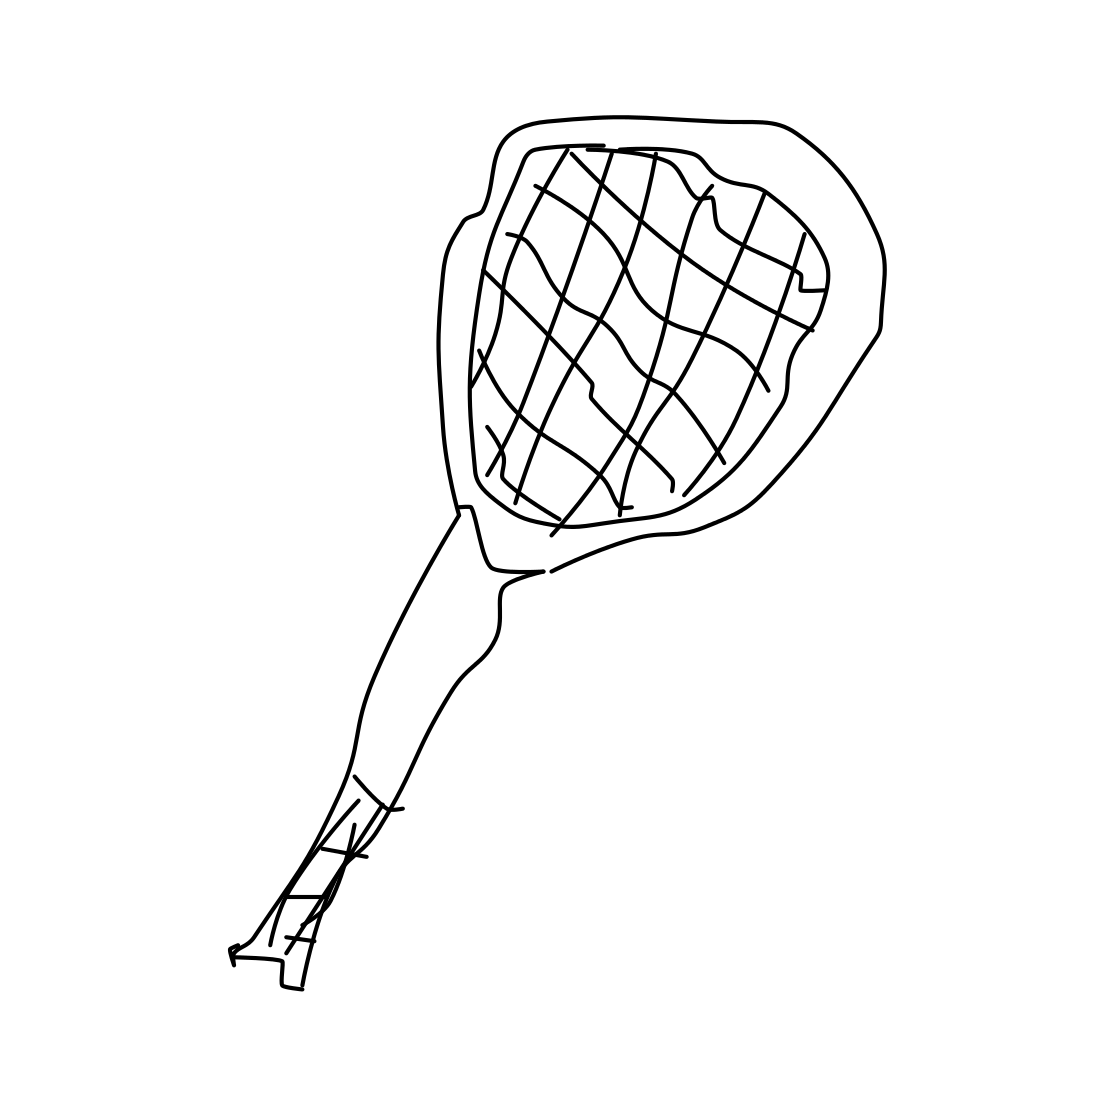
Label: tennis-racket